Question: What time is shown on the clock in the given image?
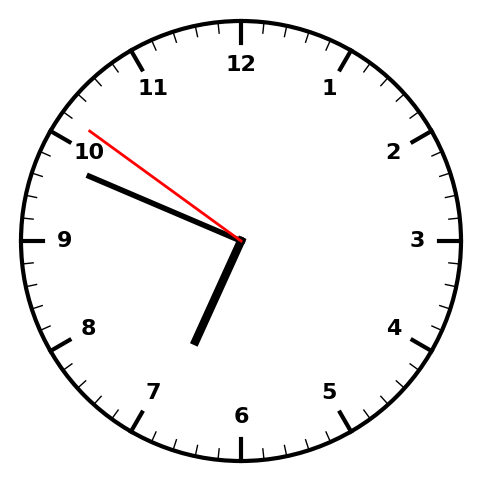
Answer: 06:48:51